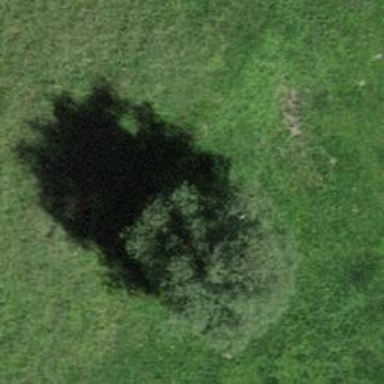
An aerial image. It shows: Deciduous tree with broadleaved leaves.